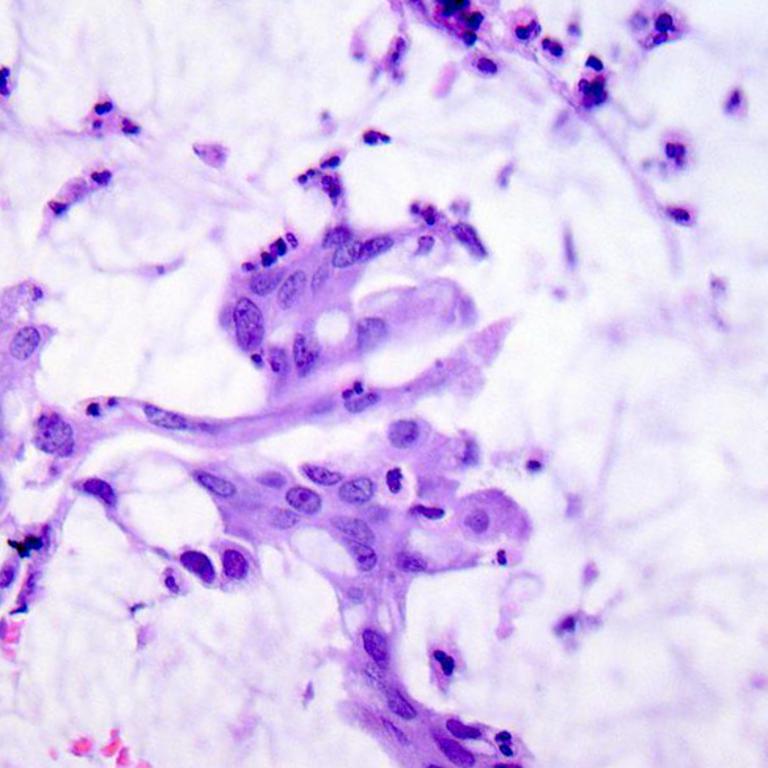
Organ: colon
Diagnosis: adenocarcinomas